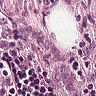
Metastatic tissue present: yes